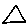
Label: triangle